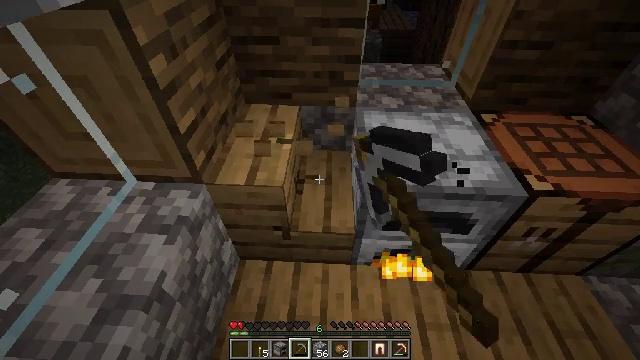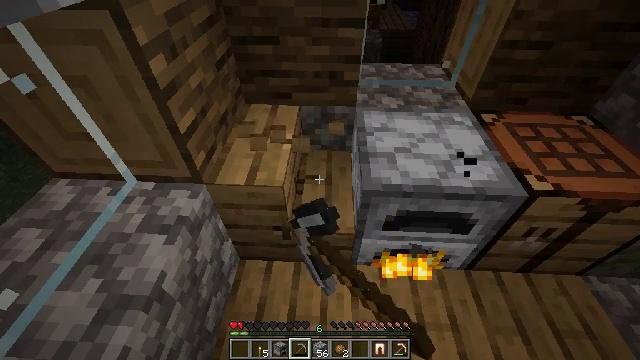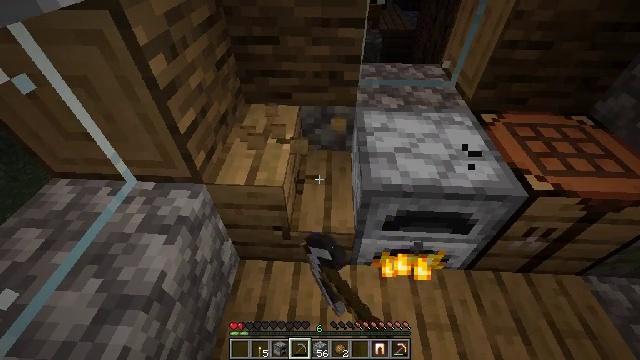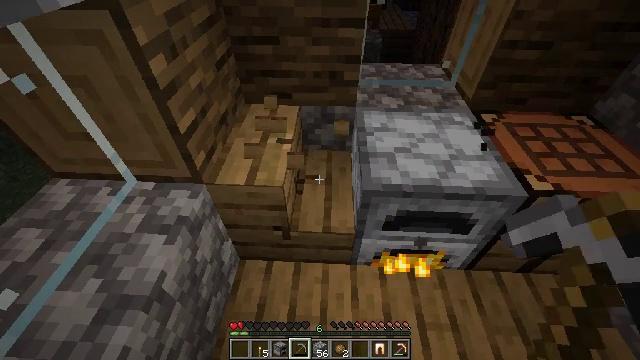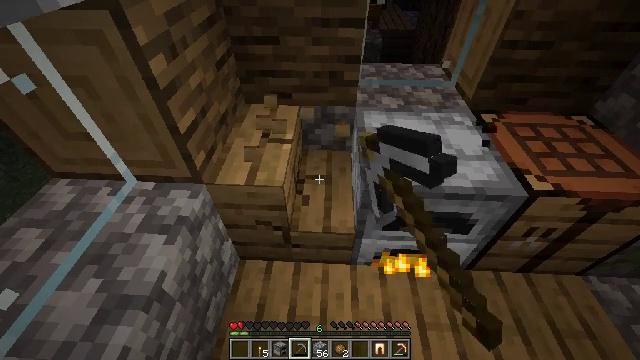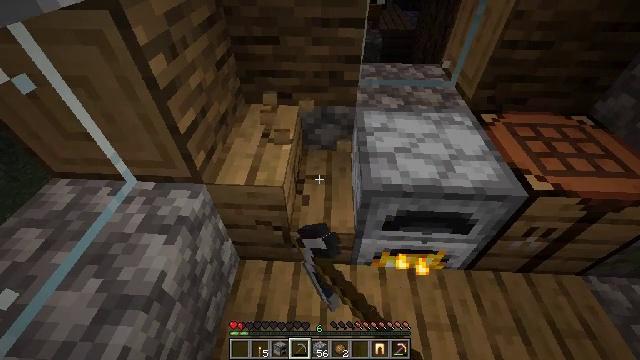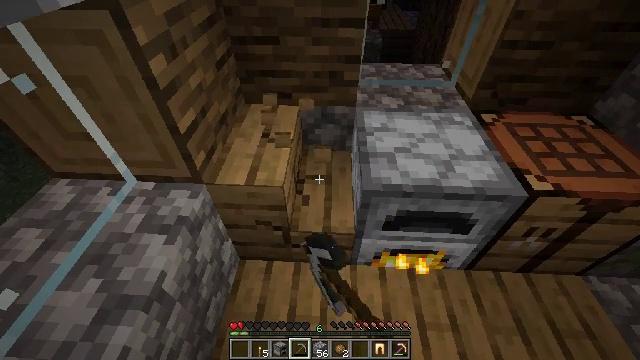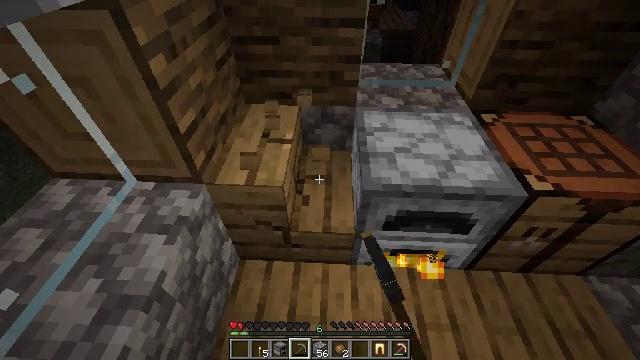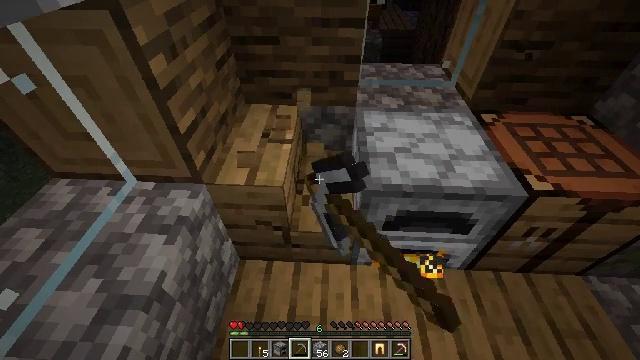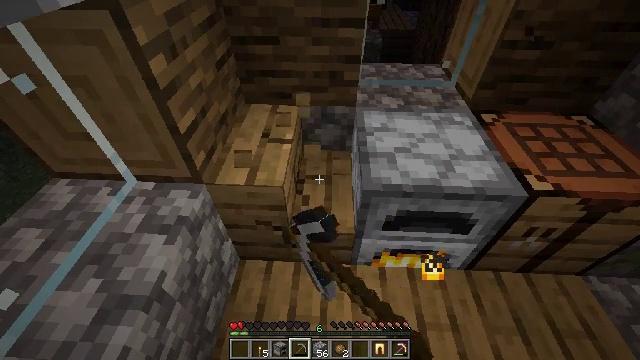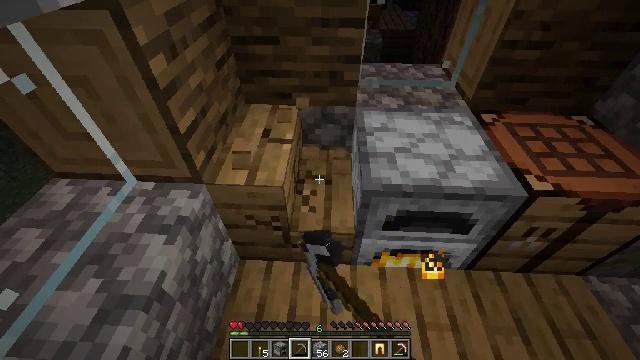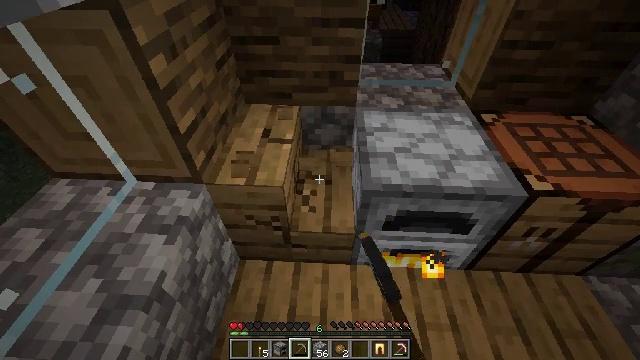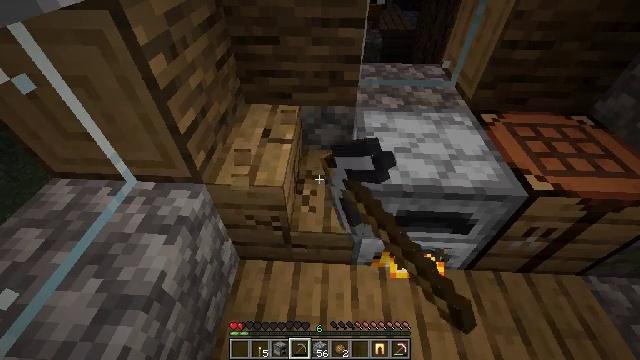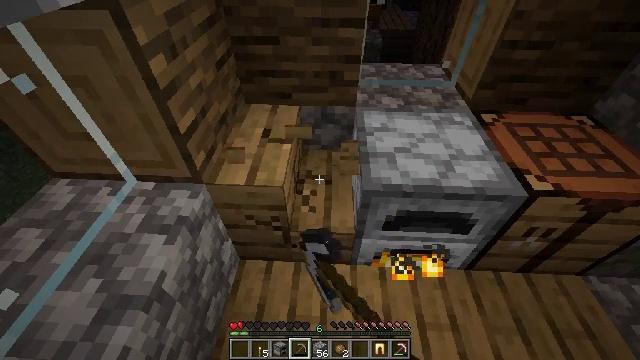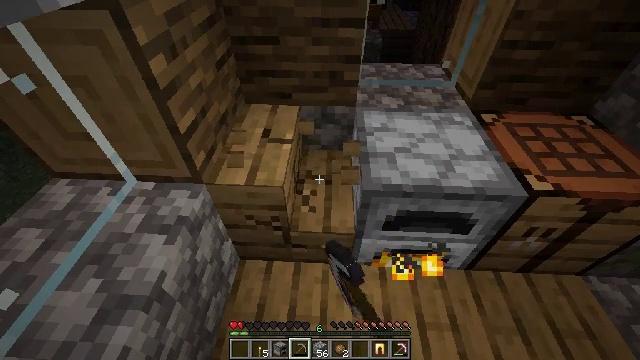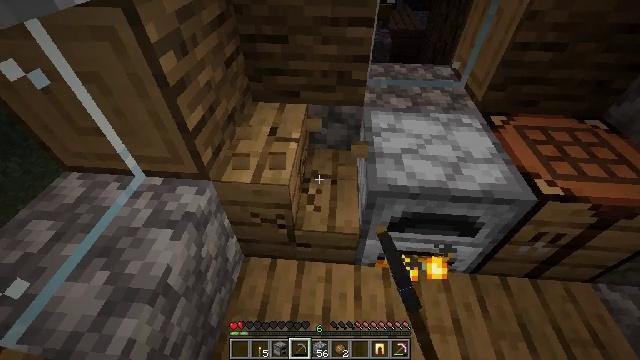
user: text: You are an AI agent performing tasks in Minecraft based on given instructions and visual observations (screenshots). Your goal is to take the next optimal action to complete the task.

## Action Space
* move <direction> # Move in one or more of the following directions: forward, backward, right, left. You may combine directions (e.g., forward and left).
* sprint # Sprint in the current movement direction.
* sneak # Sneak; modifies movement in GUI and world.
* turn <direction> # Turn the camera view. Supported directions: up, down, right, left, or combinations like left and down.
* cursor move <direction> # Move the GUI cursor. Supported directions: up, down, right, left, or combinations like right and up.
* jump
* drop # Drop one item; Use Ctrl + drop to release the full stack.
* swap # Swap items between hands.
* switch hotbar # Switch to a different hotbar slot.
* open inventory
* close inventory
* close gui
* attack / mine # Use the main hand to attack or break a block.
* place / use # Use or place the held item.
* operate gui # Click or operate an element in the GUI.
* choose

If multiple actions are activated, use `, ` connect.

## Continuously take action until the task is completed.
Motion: motion action
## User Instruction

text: Mine oak stairs.
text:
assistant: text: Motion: attack / mine
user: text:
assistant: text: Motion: attack / mine
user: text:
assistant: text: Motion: attack / mine
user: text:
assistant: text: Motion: attack / mine
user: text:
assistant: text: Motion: attack / mine
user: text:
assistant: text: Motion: attack / mine
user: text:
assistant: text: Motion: attack / mine
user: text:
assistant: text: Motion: attack / mine
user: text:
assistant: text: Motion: attack / mine
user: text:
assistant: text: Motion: attack / mine
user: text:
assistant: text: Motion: attack / mine
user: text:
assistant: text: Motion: attack / mine
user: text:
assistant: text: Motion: attack / mine
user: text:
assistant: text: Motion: attack / mine
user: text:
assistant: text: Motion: turn left, attack / mine
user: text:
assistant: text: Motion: turn left and down, attack / mine
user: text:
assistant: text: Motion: attack / mine
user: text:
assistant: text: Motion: attack / mine
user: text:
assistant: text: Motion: attack / mine
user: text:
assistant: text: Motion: attack / mine
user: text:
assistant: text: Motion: attack / mine
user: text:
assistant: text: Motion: attack / mine
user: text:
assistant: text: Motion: attack / mine
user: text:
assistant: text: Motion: attack / mine
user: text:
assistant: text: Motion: attack / mine
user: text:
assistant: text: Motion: attack / mine
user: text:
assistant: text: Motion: attack / mine
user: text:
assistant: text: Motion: attack / mine
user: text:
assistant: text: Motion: attack / mine
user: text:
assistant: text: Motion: attack / mine